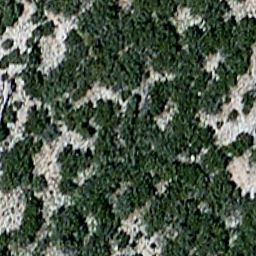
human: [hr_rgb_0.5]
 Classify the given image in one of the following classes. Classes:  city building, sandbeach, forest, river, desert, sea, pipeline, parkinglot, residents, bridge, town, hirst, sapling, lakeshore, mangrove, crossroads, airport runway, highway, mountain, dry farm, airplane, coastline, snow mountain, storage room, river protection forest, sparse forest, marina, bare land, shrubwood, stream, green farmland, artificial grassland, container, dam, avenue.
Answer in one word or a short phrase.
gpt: sparse forest